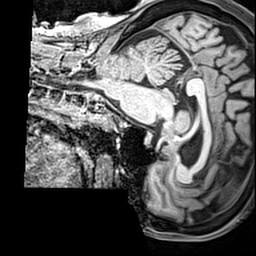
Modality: T1w
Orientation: sagittal
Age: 67
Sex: female
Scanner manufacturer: siemens
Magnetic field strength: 3 T
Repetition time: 2.4 s
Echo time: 0.0022 s